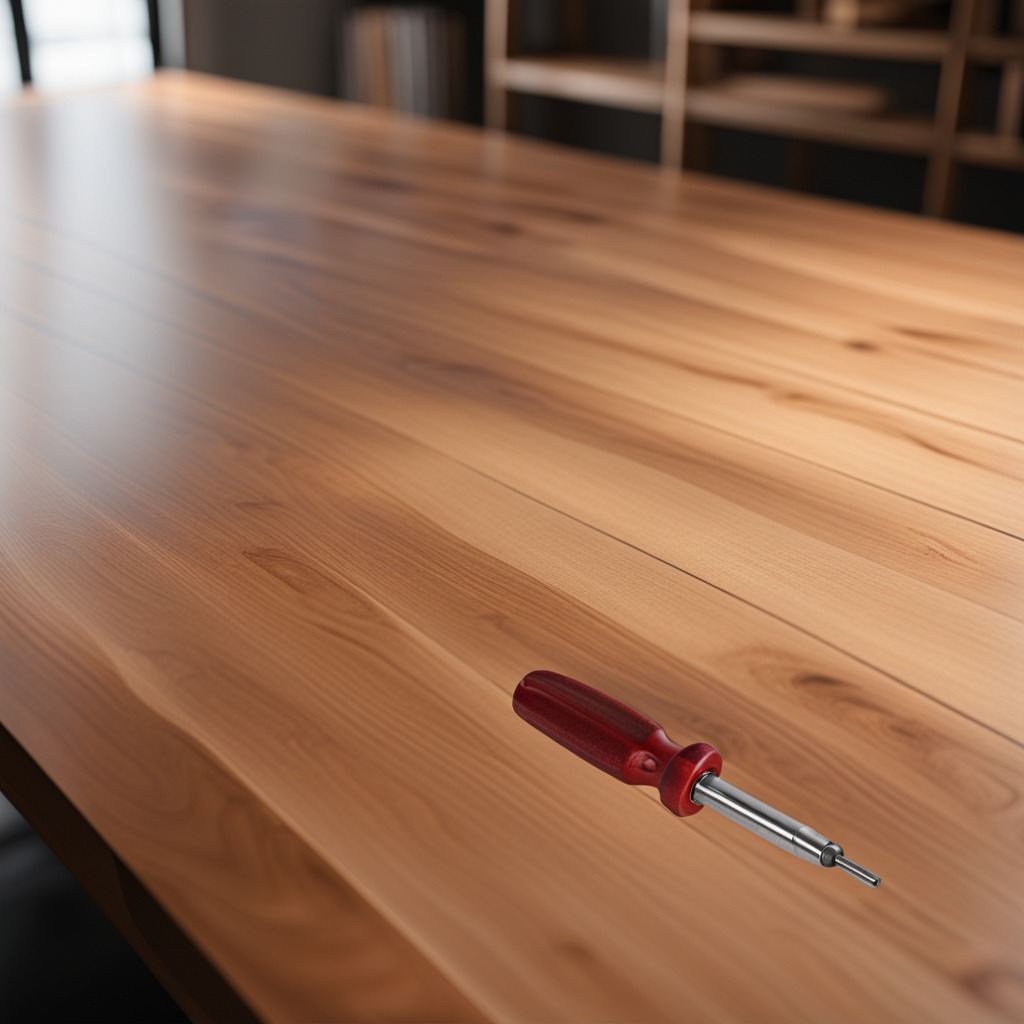
A screwdriver is lying on a wooden table in a carpentry studio.